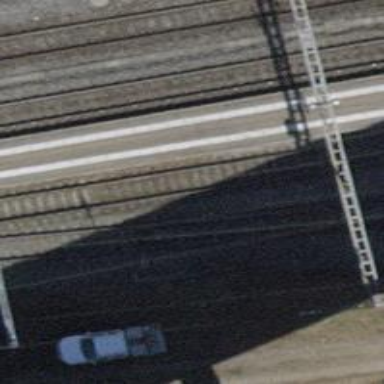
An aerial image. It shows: Railway switch.